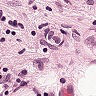
Metastatic tissue present: yes